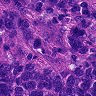
Metastatic tissue present: yes